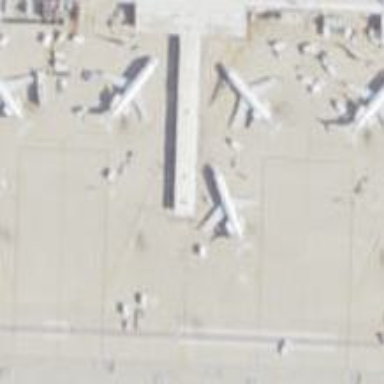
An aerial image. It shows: Airport gate.